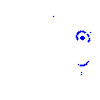
Particle: kaon